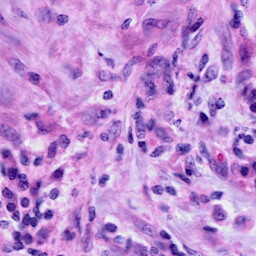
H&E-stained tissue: Cervix